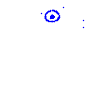
Particle: kaon